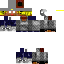
A female human skin with medium skin, wearing brown long hair dressed in a blue hoodie and blue pants, featuring a closed mouth.